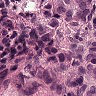
Metastatic tissue present: yes